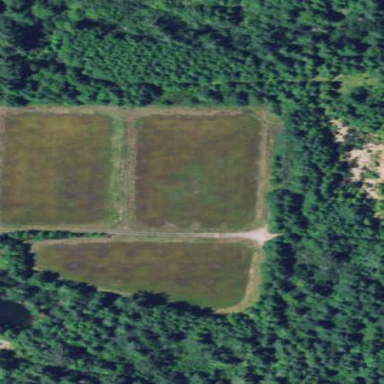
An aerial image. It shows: Farmland with cranberries as the crop.